This time-domain trace was recorded on a rotor test rig. What is the most likely rotor condition (normal, misalignment, unbalance, looseness)?
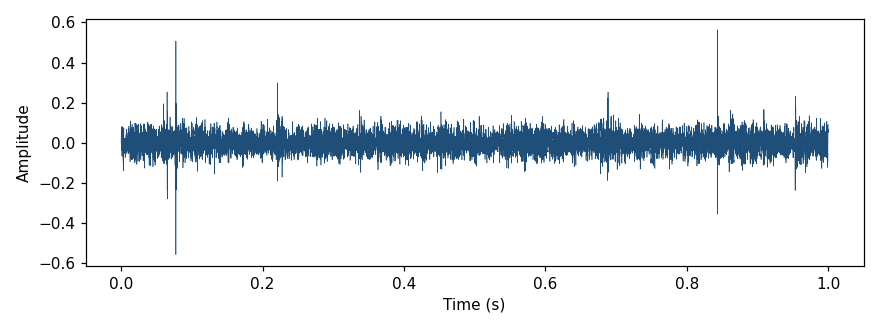
Answer: normal